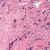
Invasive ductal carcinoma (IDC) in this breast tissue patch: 1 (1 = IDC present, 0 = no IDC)